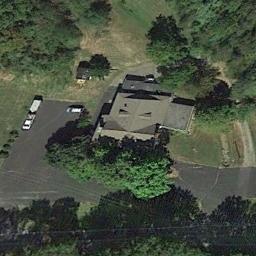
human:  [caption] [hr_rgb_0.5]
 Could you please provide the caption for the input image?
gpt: Many trees are around the sparse residential .

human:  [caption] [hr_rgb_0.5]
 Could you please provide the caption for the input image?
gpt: There is a house with a black roof on the lawn .

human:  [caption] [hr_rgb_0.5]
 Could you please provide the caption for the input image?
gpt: The sparse residential is on the grass next to some trees .

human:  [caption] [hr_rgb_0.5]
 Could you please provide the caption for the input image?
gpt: In a sparse residential area there is a grey house and many green trees .

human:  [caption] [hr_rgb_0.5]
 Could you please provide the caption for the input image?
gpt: A sparse residential area with some green trees and a building .